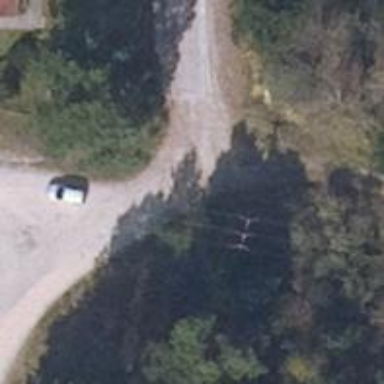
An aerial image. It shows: Power pole.